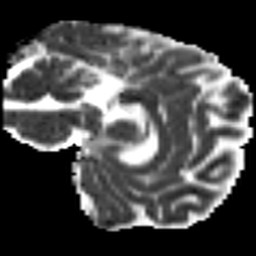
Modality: MD
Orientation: sagittal
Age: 25
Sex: female
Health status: healthy
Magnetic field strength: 3 T
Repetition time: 9 s
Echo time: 0.093 s